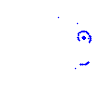
Particle: kaon